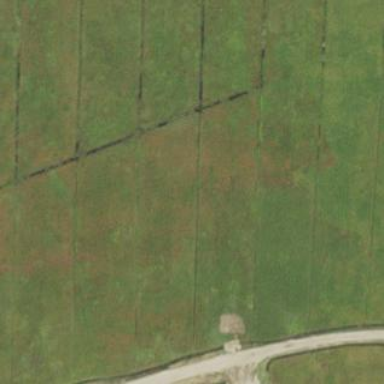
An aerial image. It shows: Farmland with wetland area and cranberries crop growing.